Field crop: tomato
Growth stage: 1
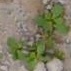
Species: portulaca